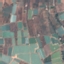
Land use / land cover class: PermanentCrop